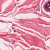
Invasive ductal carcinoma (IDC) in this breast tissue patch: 0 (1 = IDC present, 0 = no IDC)